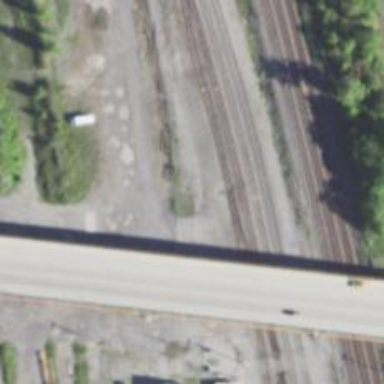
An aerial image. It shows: Railway yard.